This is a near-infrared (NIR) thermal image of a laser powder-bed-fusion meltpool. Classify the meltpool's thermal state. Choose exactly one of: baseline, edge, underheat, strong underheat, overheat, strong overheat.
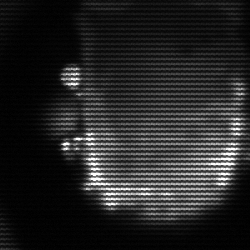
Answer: baseline